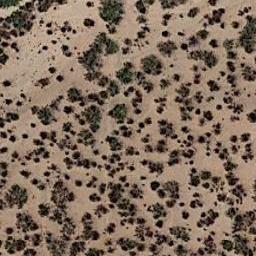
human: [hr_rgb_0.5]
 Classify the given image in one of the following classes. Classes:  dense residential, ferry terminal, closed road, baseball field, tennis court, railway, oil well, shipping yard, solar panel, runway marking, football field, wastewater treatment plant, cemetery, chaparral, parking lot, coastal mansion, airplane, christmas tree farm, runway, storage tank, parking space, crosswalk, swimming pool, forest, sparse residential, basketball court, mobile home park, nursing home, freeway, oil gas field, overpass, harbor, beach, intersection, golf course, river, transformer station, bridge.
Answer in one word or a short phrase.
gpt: chaparral